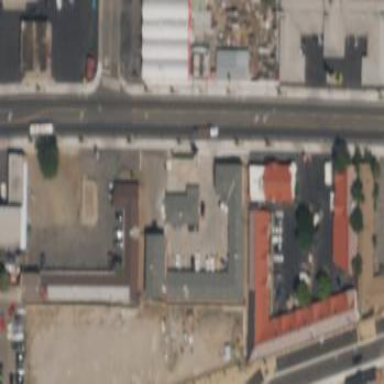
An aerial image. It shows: Motel.